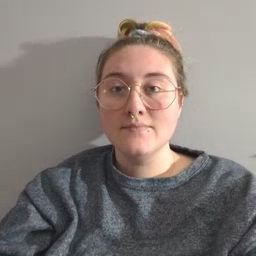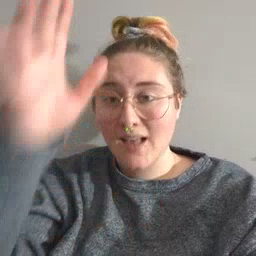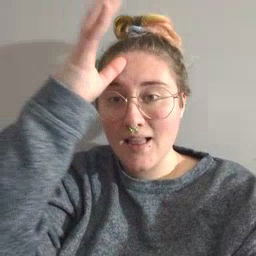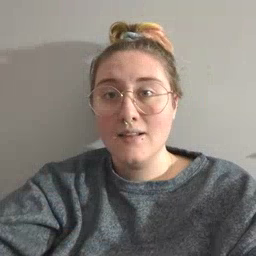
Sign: dad